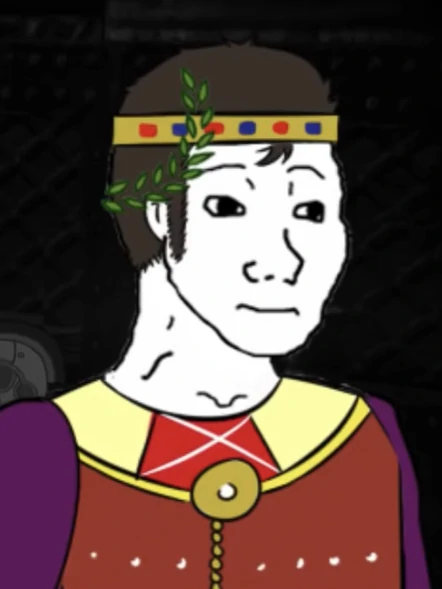
Label: 5_Wojak_with_Background